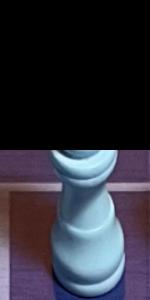
Label: King_White